Question: ### What I am trying to make:
I am trying to make a button controlled animation where a small stick figure moves to the right or the left depending on which button is clicked.
### Problem:
-
-
### HTML:
'''
<!DOCTYPE html>
<html>
<style>
#stage{
width: 100px;
height: 100px;
position: relative;
border-style: dashed;
border-color: gray;
border-width: medium;
}
#actor{
width: 13px;
height: 15px;
position: absolute;
left: 0;
top: 0;
background-image: url("E:/Website Projects/man.PNG");
-webkit-transition: all 2s ease-out 0s;
-moz-transition: all 2s ease-out 0s;
transition: all 2s ease-out 0s;
}
</style>
<body>
<div id="stage">
<div id="actor"></div>
</div>
<div>
<button class="control" id="top">TOP</button> <br>
<button class="control" id="left">LEFT</button> <button class="control" id="right">RIGHT</button> <br>
<button class="control" id="down">DOWN</button>
</div>
</body>
<script>
var maxWidth = 100;
var maxHeight = 100;
var top = document.querySelector("#top");
var left = document.querySelector("#left");
var right = document.querySelector("#right");
var down = document.querySelector("#down");
top.addEventListener("click",moveTop,false);
left.addEventListener("click",moveLeft,false);
right.addEventListener("click",moveRight,false);
down.addEventListener("click",moveDown,false);
function moveTop(){
var actor = document.querySelector("#actor");
actor.style.top -= "25px";
}
function moveDown(){
var actor = document.querySelector("#actor");
actor.style.top += "25px";
}
function moveRight(){
var actor = document.querySelector("#actor");
actor.style.left += "25px";
}
function moveLeft(){
var actor = document.querySelector("#actor");
actor.style.left -= "25px";
}
</script>
</html>
'''
### Screenshot

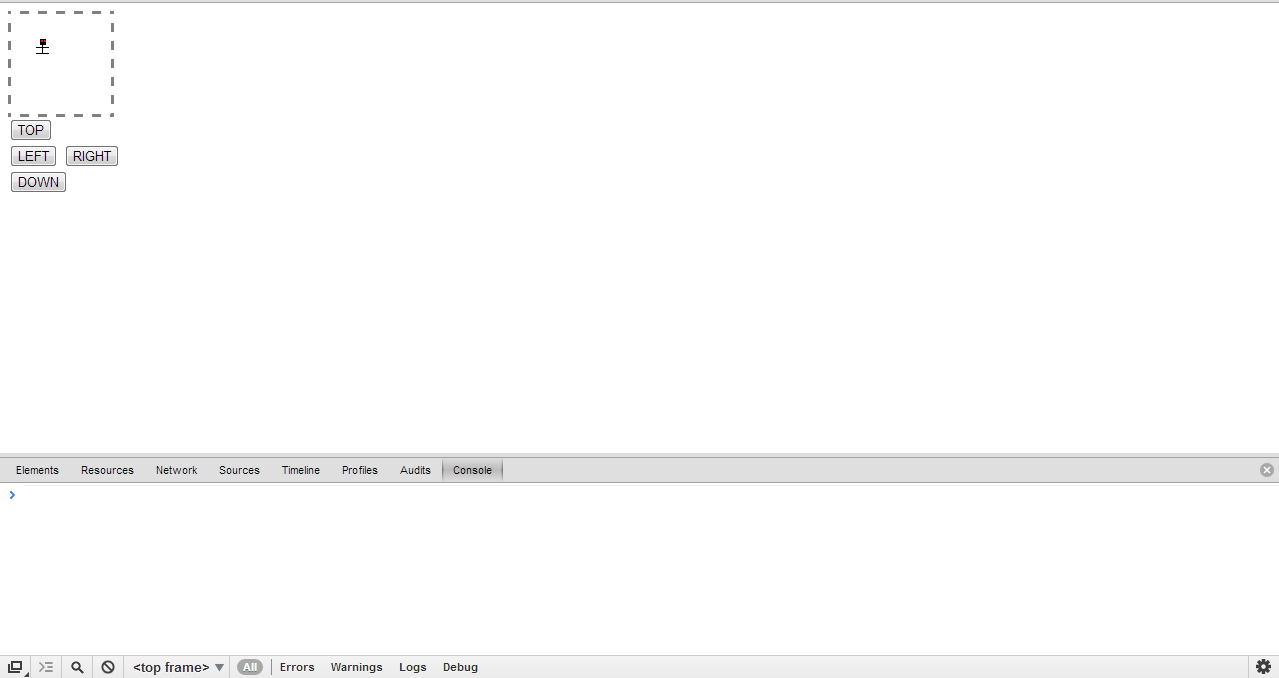
Answer: You can't add '25px' to '25px' as a string.
You can use the '+=' and '-=' for integers only.
You would want your function to look like this:
'''
function moveDown(){
var actor = document.querySelector("#actor");
var num = parseInt(actor.style.top) || 0;
actor.style.top = num + 25 + "px";
}
'''
Working example: <URL>